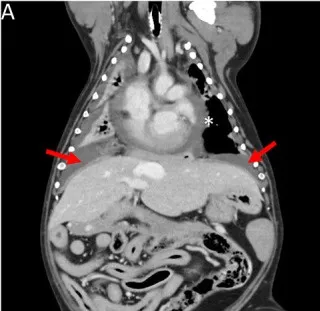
Coronal and sagittal computed tomography (CT) images of the thorax. (A) Moderate bilateral pleural effusion (arrows) and moderate pericardial effusion (asterisk).
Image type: radiology (ct)